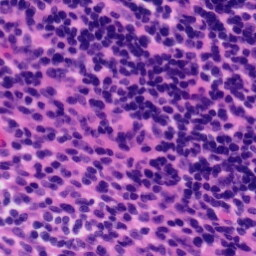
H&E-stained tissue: Tonsil